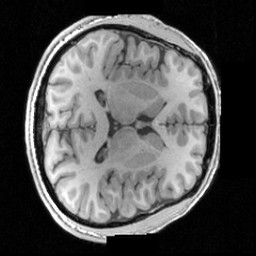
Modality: T1w
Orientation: axial
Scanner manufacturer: siemens
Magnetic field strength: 3 T
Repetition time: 1.63 s
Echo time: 0.00311 s